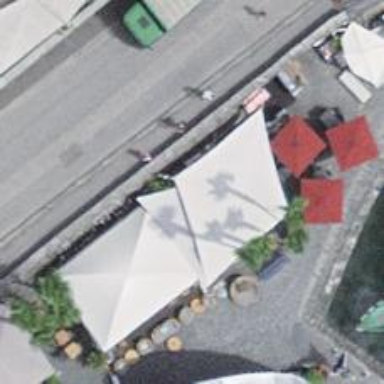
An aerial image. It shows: Restaurant.